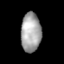
Tissue: lung
Cell type: Endothelial cells
Senescence score: 0.5577
Nuclear area (px): 767
Mean DAPI intensity: 165.137